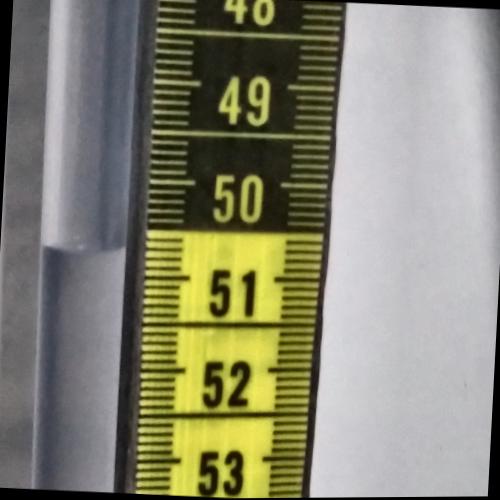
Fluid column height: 50.7 cm